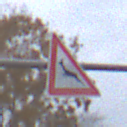
Verkehrszeichen: WildwechselRechts
Umgebung: Outdoor, Nature
Tageszeit: MorningAfternoon
Wetter: Overcast
Licht: Natural
Jahreszeit: NotSpecified
Kontrast: LowContrast